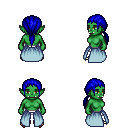
a pixel art fantasy rpg character, female body template, orc, green skin, overskirt, white pants, blue ponytail hairstyle, gold boots, four views (front, back, left, right), 2x2 character sprite sheet, small pixel art, hard edges, no anti-aliasing